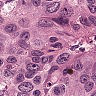
Metastatic tissue present: yes